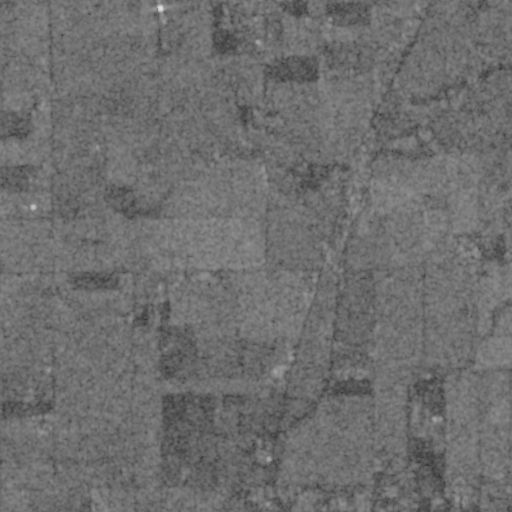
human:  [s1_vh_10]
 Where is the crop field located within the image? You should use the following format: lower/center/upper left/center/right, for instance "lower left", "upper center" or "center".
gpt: The crop field is located in the upper right of the image.
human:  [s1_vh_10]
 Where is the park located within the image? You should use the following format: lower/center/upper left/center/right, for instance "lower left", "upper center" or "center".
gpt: The park is located in the upper right of the image.
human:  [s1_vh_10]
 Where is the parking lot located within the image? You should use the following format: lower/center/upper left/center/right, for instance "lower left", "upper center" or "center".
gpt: The parking lot is located in the upper right of the image.
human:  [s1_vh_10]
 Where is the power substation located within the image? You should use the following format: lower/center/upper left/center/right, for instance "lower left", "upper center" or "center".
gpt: The power substation is located in the center right of the image.
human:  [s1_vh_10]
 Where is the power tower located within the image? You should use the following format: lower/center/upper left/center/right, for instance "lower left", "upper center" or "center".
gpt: The power tower is located in the center right of the image.
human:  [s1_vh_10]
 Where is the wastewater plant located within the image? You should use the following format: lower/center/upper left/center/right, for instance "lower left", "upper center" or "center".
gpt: The wastewater plant is located in the upper right of the image.
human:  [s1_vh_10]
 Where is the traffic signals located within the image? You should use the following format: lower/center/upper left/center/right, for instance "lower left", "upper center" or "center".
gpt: The traffic signals is located in the lower center of the image.
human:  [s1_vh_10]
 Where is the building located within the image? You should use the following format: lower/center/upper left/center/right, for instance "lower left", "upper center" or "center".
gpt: There is no building in the image.

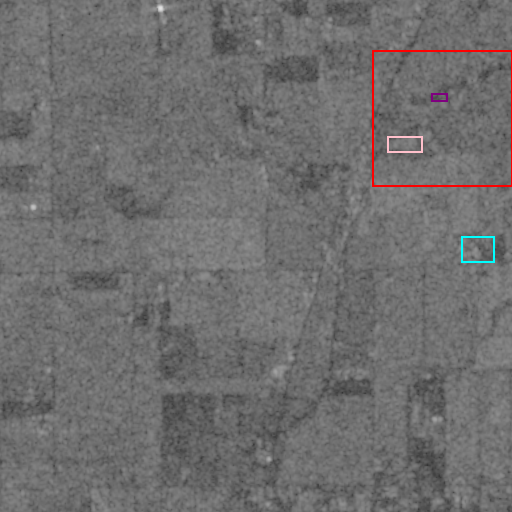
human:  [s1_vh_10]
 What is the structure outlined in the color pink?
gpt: The structure outlined in pink is a crop field.
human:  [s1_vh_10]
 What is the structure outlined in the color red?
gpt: The structure outlined in red is a park.
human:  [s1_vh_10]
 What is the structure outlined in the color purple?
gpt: The structure outlined in purple is a parking lot.
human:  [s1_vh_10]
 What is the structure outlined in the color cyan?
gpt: The structure outlined in cyan is a power substation.
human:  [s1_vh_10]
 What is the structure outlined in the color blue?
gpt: There is no blue outline.